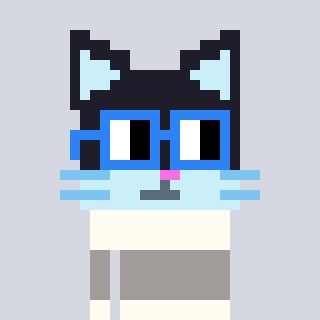
a pixel art character with square blue glasses, a cat-shaped head and a grayscale-colored body on a cool background